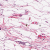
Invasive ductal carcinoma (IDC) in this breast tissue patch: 0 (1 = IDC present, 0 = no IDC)